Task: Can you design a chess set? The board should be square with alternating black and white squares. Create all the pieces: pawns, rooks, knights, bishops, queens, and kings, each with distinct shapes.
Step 1882:
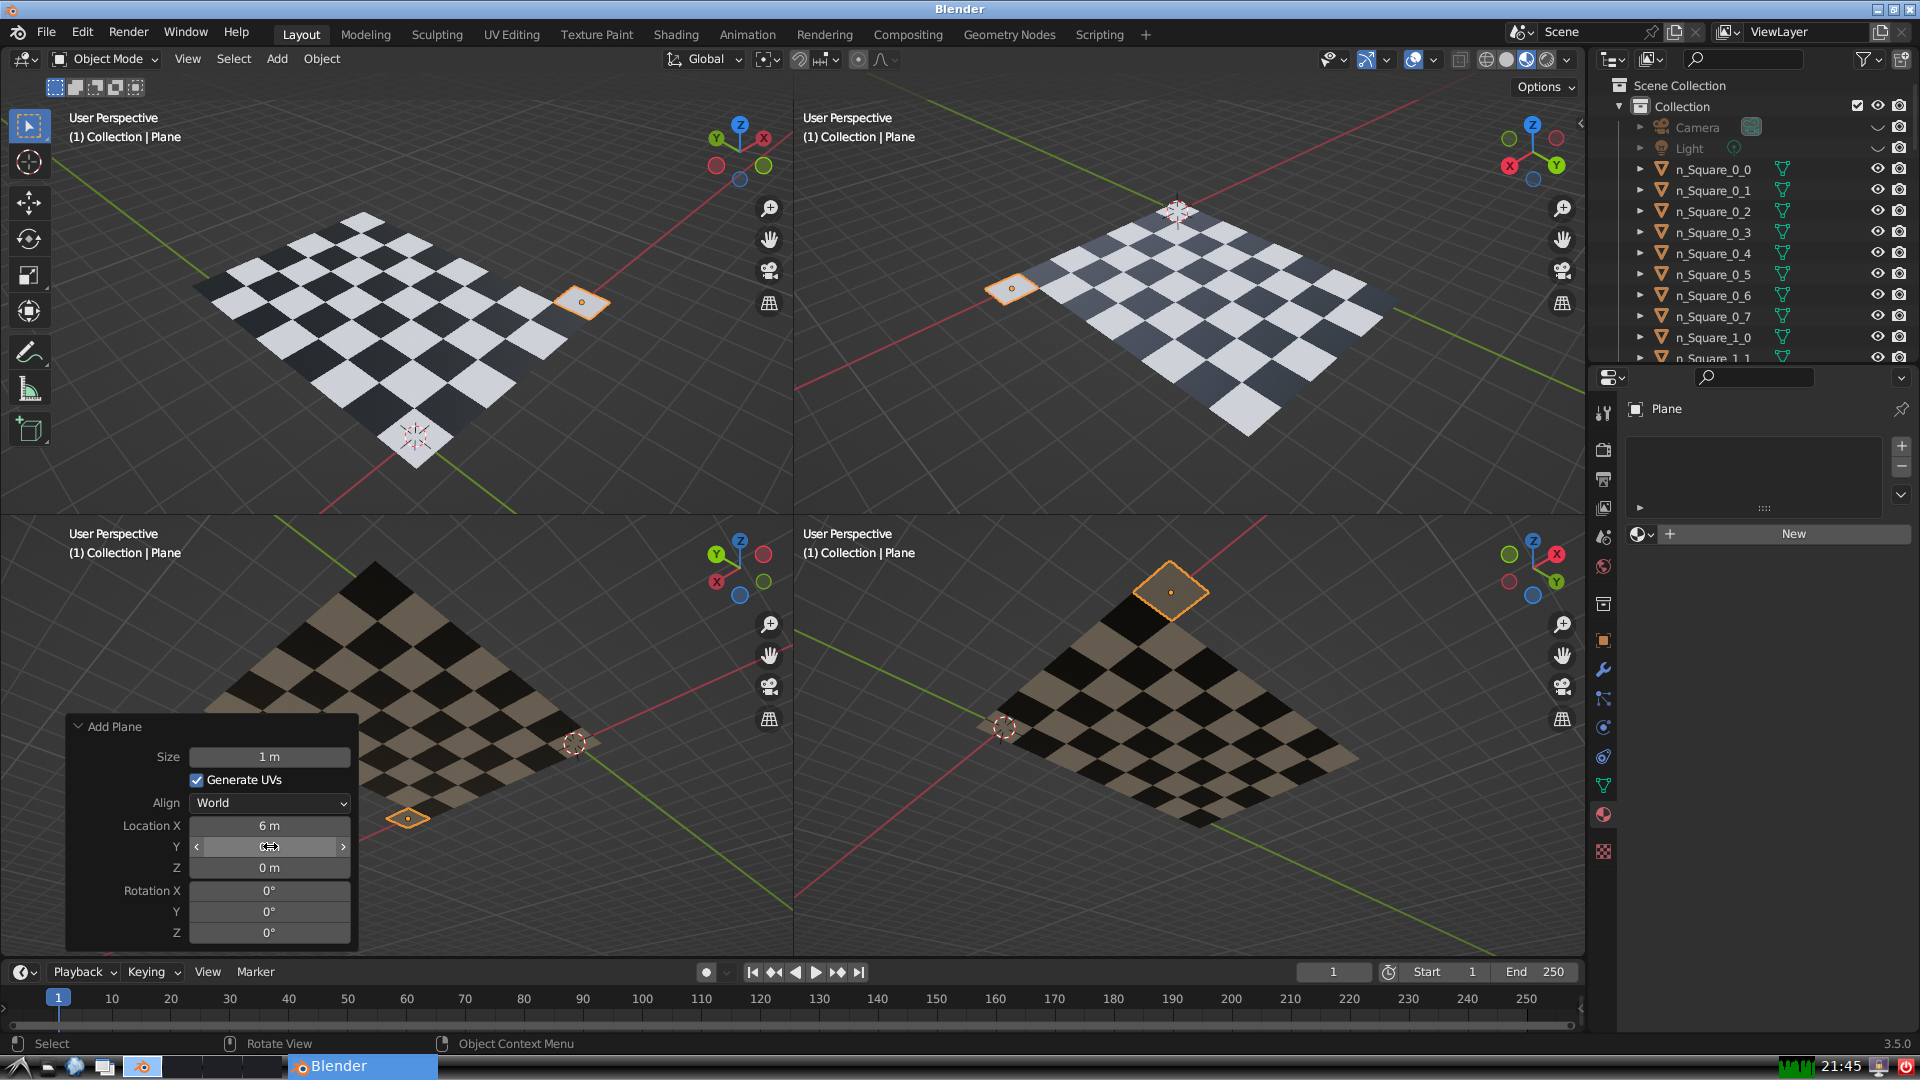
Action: click: no